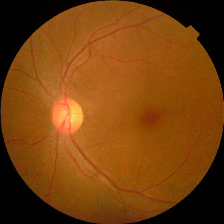
Diabetic retinopathy grade: No DR